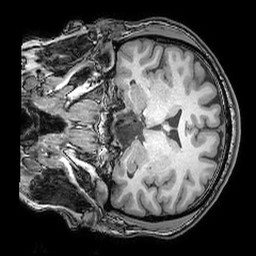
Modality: T1w
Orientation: coronal
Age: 43
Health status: ill
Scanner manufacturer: philips
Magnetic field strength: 3 T
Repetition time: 0.007 s
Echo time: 0.0035 s